Interaction volume radius: 10 \u00c5
Interaction volume height: 20 \u00c5
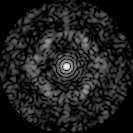
Disorder parameter: 0.7158